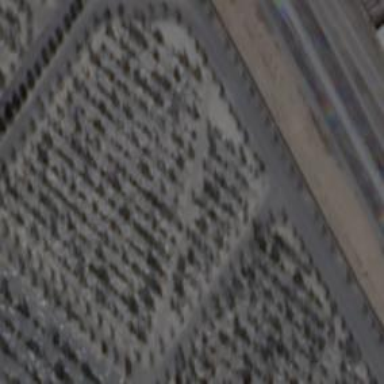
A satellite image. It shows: Cemetery.